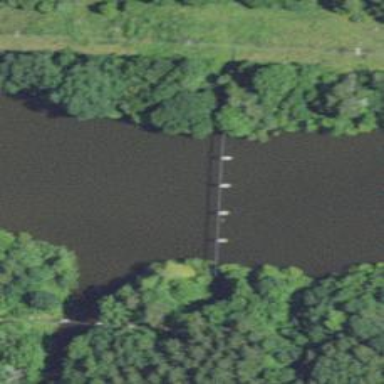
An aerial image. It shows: Bridge with supports.